Chest X-ray:
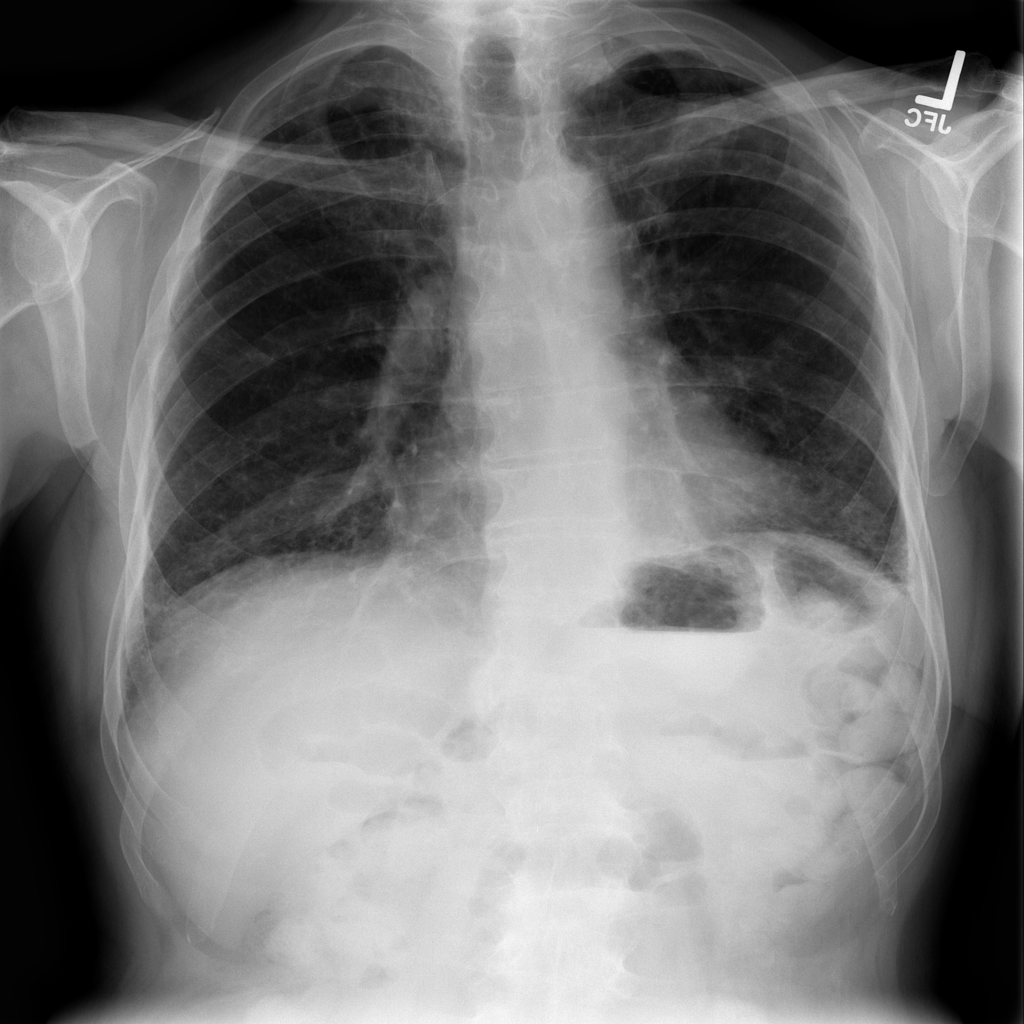
Findings: Fibrosis
No abnormal finding: no